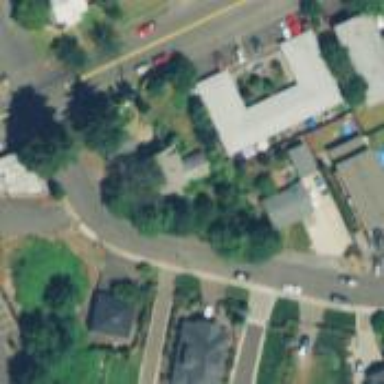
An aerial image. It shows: Residential road with sidewalk on the left side.